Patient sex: M
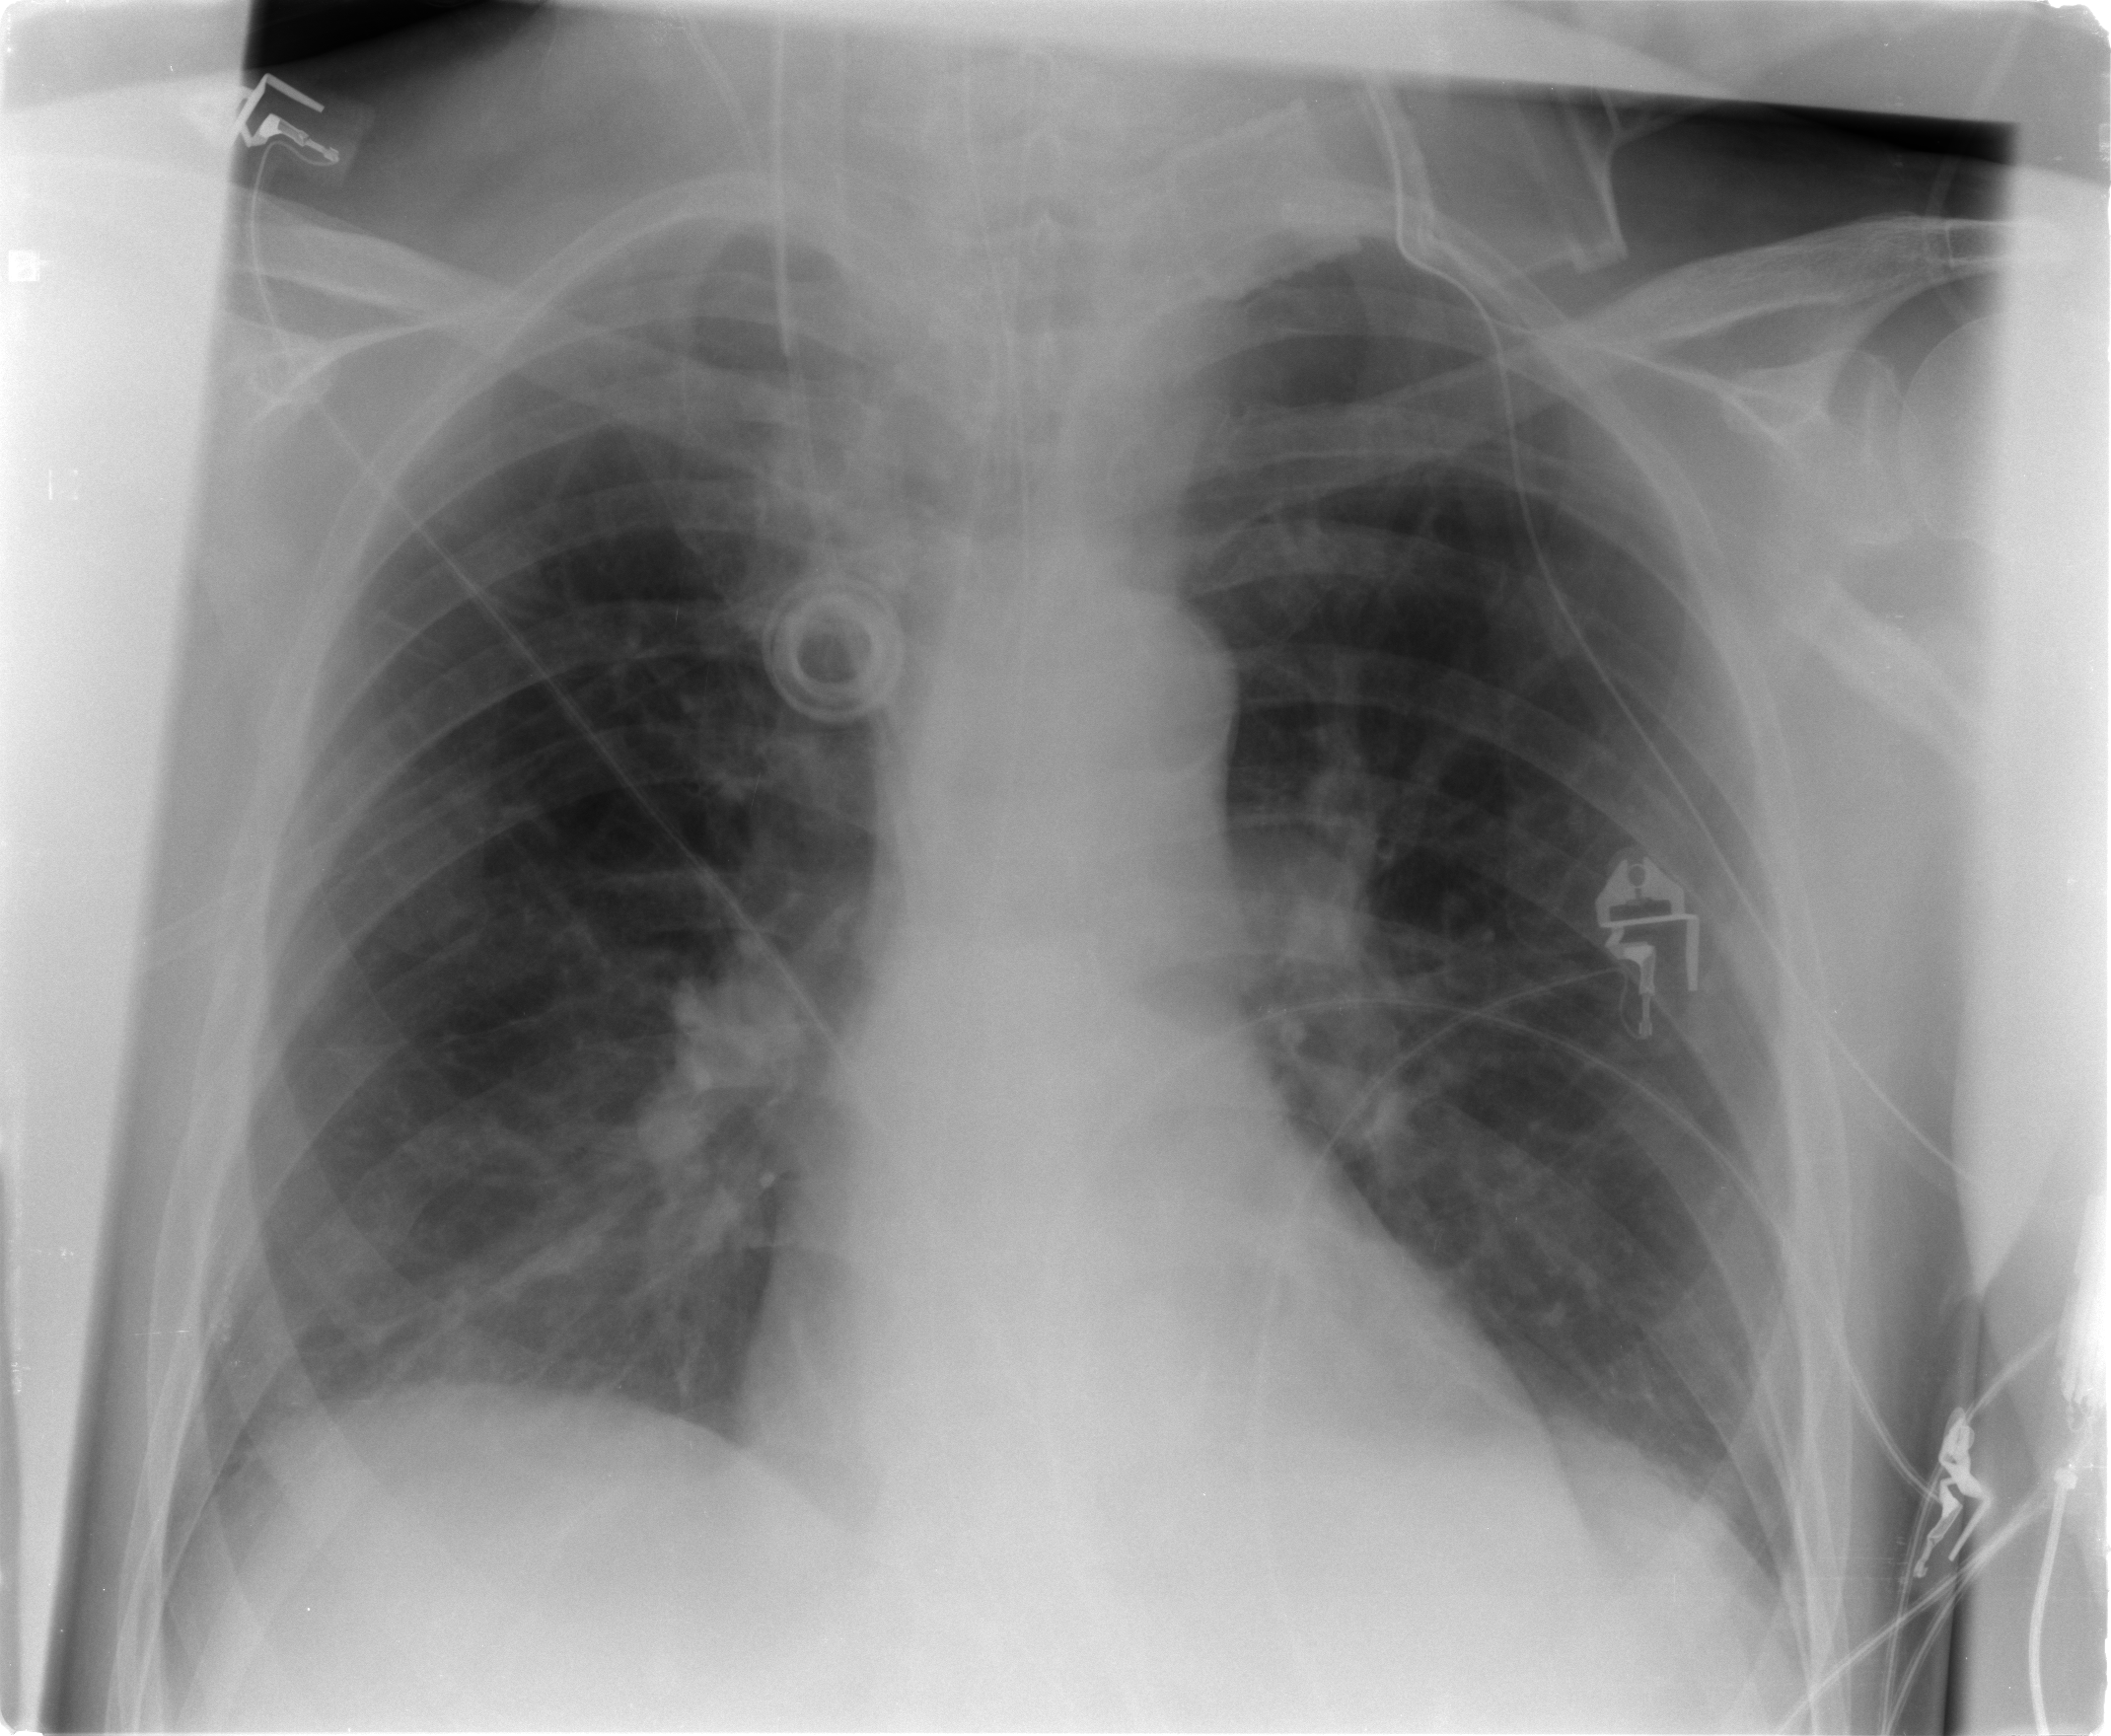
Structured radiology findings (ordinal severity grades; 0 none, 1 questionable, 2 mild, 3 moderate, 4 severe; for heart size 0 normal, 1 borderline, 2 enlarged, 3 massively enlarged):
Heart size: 0
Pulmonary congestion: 2
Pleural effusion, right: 0
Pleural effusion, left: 0
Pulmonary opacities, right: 0
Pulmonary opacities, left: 0
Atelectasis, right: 0
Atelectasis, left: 0